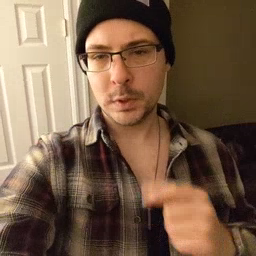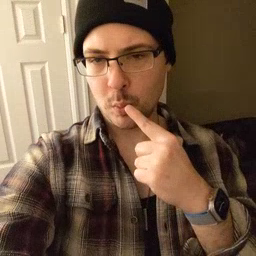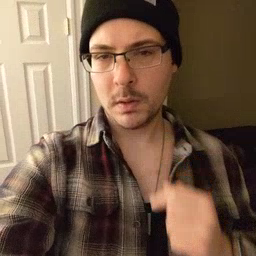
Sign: tooth